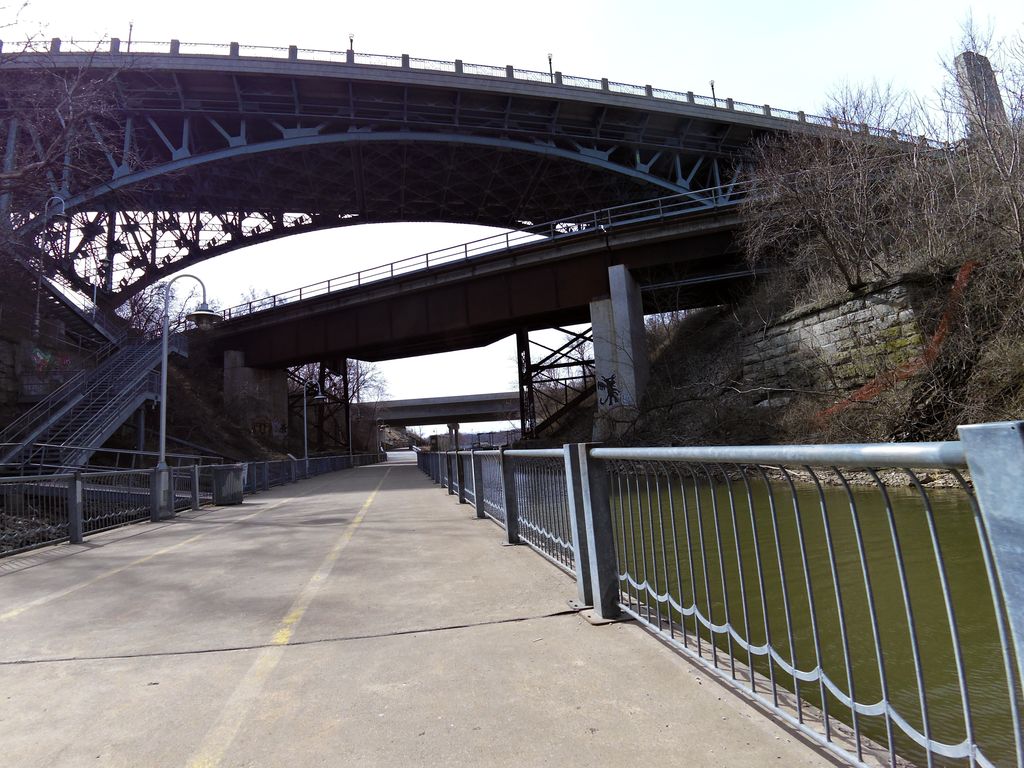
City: hamilton